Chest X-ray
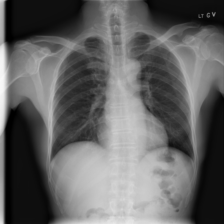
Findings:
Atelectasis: negative
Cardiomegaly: negative
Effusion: negative
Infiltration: negative
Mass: negative
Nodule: negative
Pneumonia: negative
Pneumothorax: negative
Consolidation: negative
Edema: negative
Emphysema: negative
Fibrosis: negative
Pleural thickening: negative
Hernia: negative